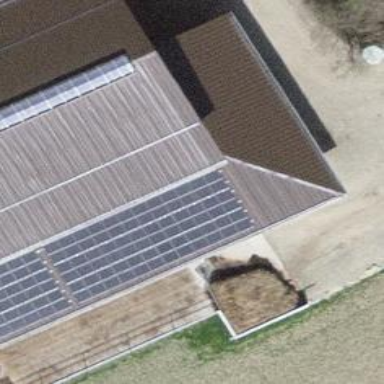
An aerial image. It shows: Solar photovoltaic panel generator.